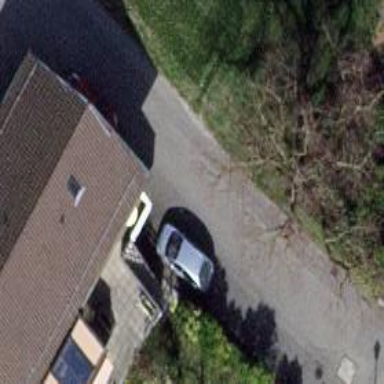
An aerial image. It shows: Residential road with asphalt surface.